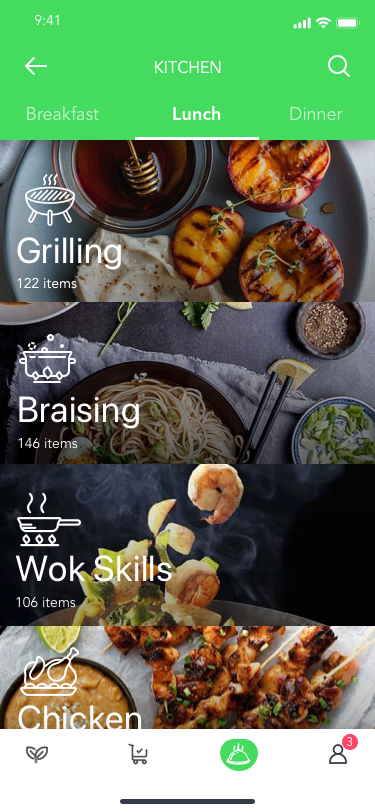
Text in this UI design:
Chicken
Wok Skills
106 items
Braising
146 items
Grilling
122 items
Breakfast
Lunch
Dinner